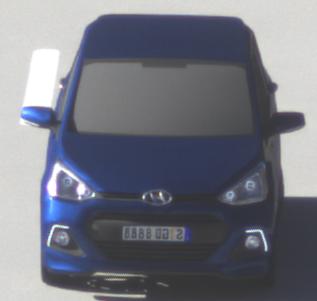
Make: Hyundai
Model: i10
Detailed model: Gen. 2
Model produced from: 2013
Model produced until: 2019
Doors: 5
Color: blue
Road condition: dry road
Daytime: morning or afternoon
Contrast: high contrast